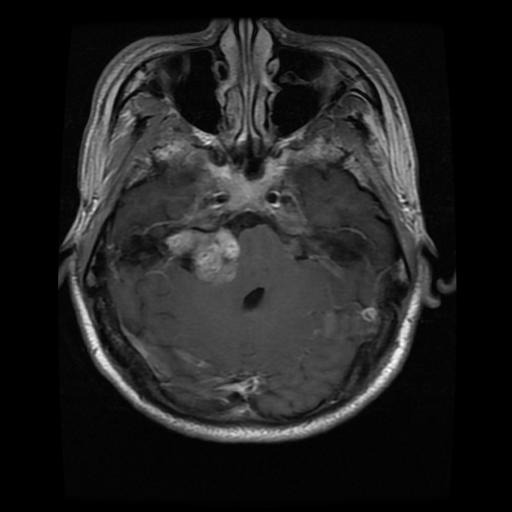
Label: meningioma